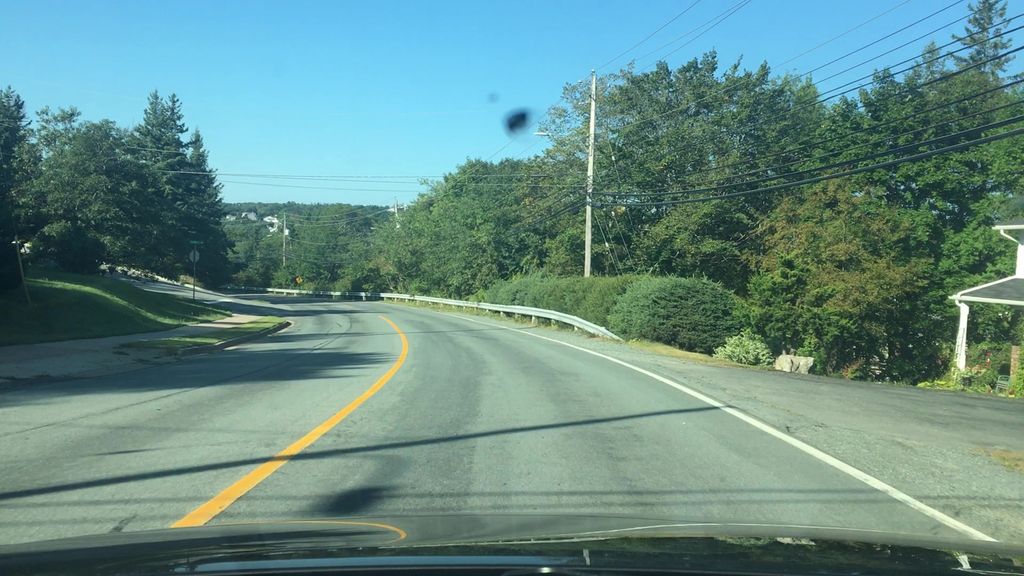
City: halifax